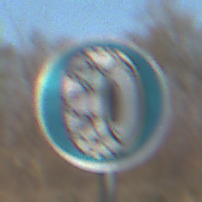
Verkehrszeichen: SchneekettenVorgeschrieben
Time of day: MorningAfternoon
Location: Outdoor (Nature)
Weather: PartlyCloudy
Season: NotSpecified
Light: Natural